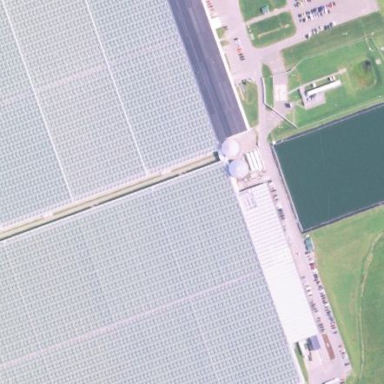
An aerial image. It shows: Greenhouse.